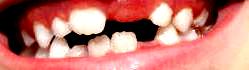
Condition: hypodontia